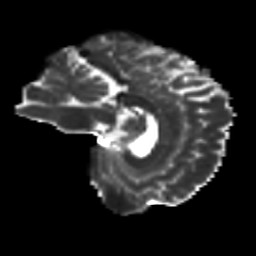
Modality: T2w
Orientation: sagittal
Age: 43
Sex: male
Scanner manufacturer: siemens
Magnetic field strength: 3 T
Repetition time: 8.6 s
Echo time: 0.095 s